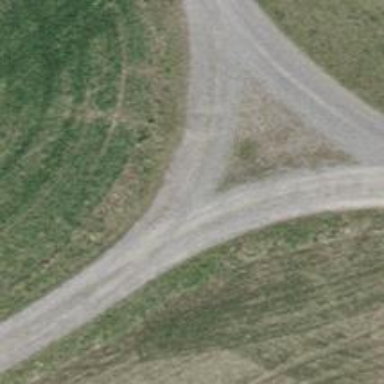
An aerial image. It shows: Track with grade 3 surface.